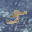
Label: 5